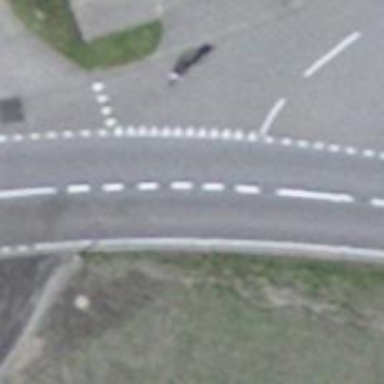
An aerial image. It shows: Primary road with asphalt surface.